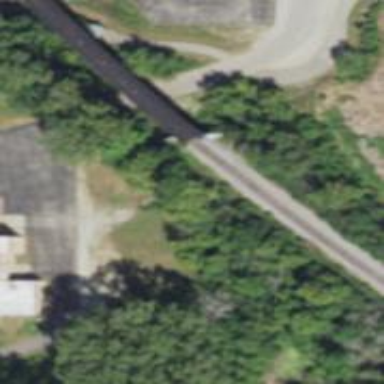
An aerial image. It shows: Single-track railway bridge.